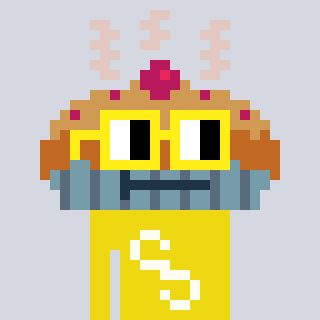
a pixel art character with square yellow glasses, a pie-shaped head and a yellow-colored body on a cool background